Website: crate-barrel
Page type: review-order
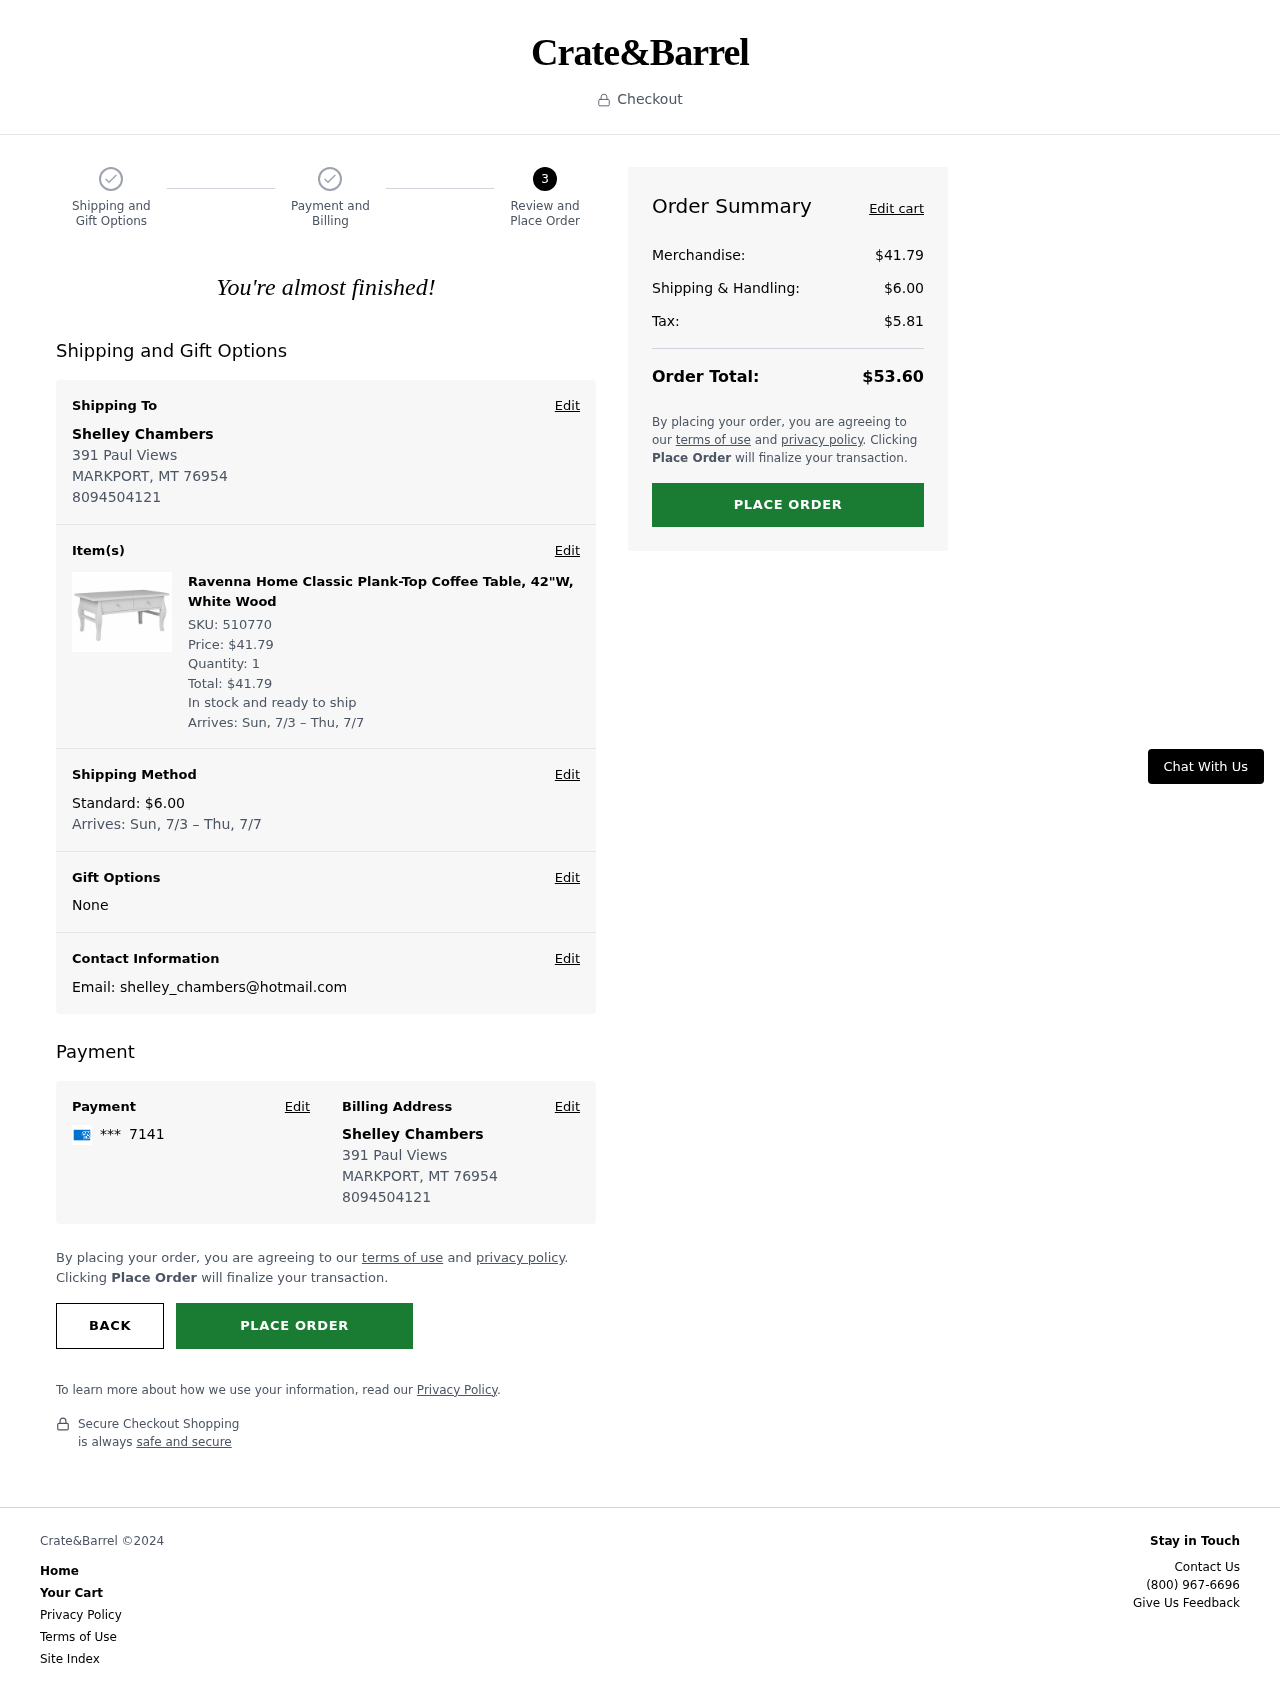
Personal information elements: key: PII_CARD_LAST4
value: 7141
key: PII_CITY
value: MARKPORT
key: PII_EMAIL
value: shelley_chambers@hotmail.com
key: PII_FULLNAME
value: Shelley Chambers
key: PII_PHONE
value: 8094504121
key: PII_POSTCODE
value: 76954
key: PII_STATE_ABBR
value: MT
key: PII_STREET
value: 391 Paul Views
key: PII_FIRSTNAME
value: Shelley
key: PII_LASTNAME
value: Chambers
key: PII_FULLNAME2
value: Shelley Chambers
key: PII_FULLNAME3
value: Shelley Chambers
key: PII_FIRSTNAME2
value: Shelley
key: PII_FIRSTNAME3
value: Shelley
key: PII_LASTNAME2
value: Chambers
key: PII_LASTNAME3
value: Chambers
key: PII_FIRSTNAME_DERIVED
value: Shelley
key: PII_LASTNAME_DERIVED
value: Chambers
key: PII_FULLNAME_DERIVED
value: Shelley Chambers
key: PII_NAME_FULL_DERIVED
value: Shelley Chambers
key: PII_CITY2
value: MARKPORT
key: PII_POSTCODE_FULL
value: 76954
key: PII_POSTCODE_NUMERIC
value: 76954
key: PII_PHONE_LINE
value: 4121
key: PII_PHONE_SUFFIX
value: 4121
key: PII_PHONE2
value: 8094504121
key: PII_PHONE3
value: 8094504121
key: PII_PHONE_NUMERIC
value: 8094504121
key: PII_PHONE_LINE_NUMERIC
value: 4121
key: PII_PHONE_SUFFIX_NUMERIC
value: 4121
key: PII_PHONE2_NUMERIC
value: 8094504121
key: PII_PHONE3_NUMERIC
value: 8094504121
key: PII_PHONE_DIGITS
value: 8094504121
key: PII_PHONE_LAST4
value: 4121
Product elements: key: PRODUCT1_NAME
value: Ravenna Home Classic Plank-Top Coffee Table, 42"W, White Wood
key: PRODUCT1_PRICE
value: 41.79
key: PRODUCT1_QUANTITY
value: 1
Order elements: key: ORDER_SKU
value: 510770
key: ORDER_ITEM_TOTAL
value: $41.79
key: ORDER_DELIVERY_DATE_ITEM
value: Sun, 7/3 – Thu, 7/7
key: ORDER_SHIPPING_COST
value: $6.00
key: ORDER_DELIVERY_DATE
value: Sun, 7/3 – Thu, 7/7
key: ORDER_SUBTOTAL
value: $41.79
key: ORDER_SHIPPING_COST_SUMMARY
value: $6.00
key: ORDER_TAX
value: $5.81
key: ORDER_TOTAL
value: $53.60